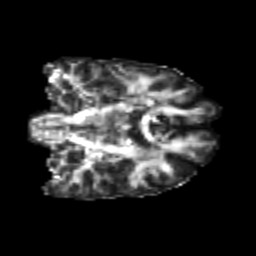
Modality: FA
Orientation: coronal
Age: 25
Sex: female
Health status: healthy
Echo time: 0.074 s